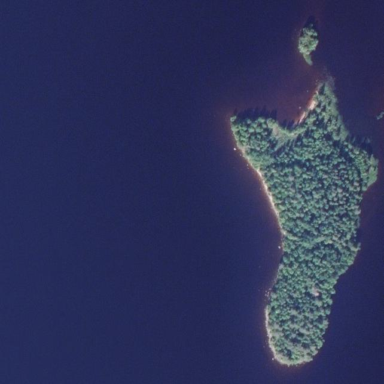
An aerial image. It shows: Image showing island.